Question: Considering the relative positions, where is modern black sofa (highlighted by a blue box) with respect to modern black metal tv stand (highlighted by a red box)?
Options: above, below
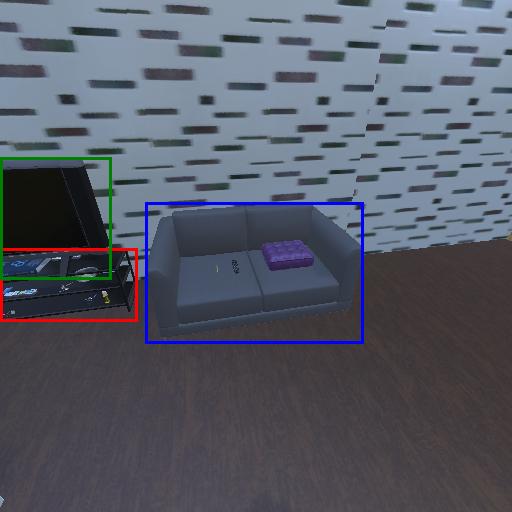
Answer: above